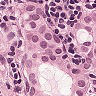
Metastatic tissue present: yes